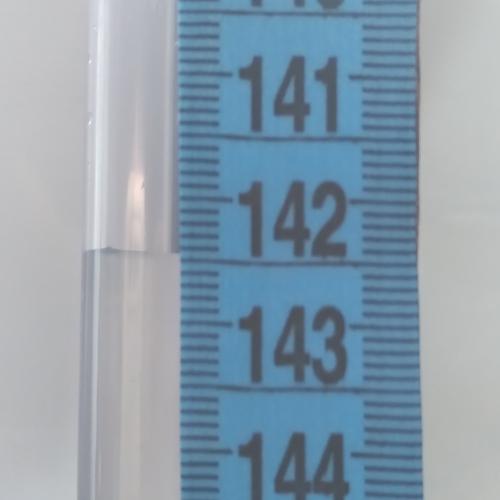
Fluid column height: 142.5 cm